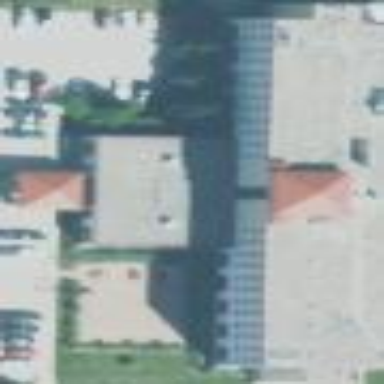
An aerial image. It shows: Hostel building.